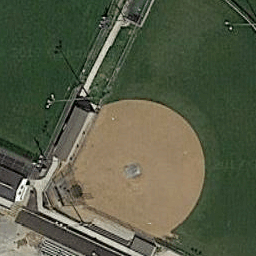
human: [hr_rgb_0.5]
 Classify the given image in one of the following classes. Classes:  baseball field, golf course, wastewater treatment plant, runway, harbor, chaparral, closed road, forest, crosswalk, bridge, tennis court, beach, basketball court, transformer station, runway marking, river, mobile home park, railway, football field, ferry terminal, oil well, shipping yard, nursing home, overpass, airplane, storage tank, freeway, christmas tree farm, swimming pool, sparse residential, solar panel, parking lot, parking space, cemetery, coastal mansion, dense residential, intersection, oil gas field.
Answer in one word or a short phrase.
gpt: baseball field